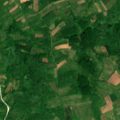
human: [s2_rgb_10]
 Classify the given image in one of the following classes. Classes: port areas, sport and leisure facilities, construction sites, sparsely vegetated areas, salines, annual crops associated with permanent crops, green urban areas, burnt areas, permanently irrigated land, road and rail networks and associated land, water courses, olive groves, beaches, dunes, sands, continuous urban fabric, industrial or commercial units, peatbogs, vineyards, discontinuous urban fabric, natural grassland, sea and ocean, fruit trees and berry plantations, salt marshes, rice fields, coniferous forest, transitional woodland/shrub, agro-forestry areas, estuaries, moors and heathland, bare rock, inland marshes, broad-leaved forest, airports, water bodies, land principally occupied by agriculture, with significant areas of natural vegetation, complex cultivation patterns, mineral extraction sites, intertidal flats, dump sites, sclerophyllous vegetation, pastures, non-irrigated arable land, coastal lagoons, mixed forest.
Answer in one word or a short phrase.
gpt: pastures, complex cultivation patterns, land principally occupied by agriculture, with significant areas of natural vegetation, broad-leaved forest